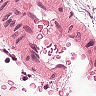
Metastatic tissue present: no